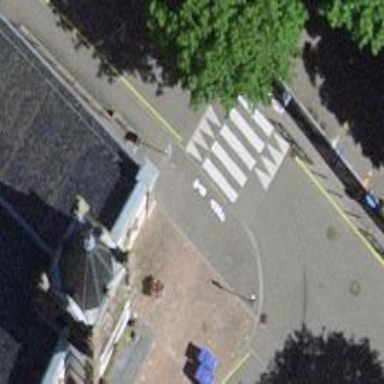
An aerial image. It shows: Zebra crossing for pedestrians.